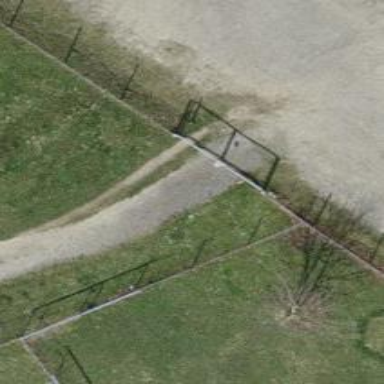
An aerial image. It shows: Gate.